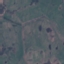
Label: Pasture